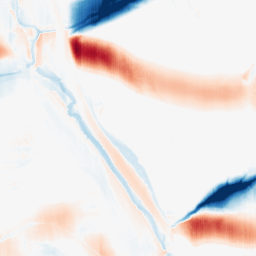
Category: morphological
Decomposition family: morphological_ellipse
Decomposition parameters: operation: average
width: 50
height: 5
Upsampling method: fft_zeropad
Upsampling parameters: scale: 2
Upsampling scale: 2